Question: Anybody have any idea what might cause this in IE8? The background is meant to be a solid blue, but as you can see it's not. This is not on my machine and I've been unable to reproduce it, but one of my clients is getting it:

More details: The background is using a png (which it doesn't strictly need to as it's a solid colour, but it's a legacy app so you know how that goes)
Also he says he is getting it on 2 machines in IE8. But all works fine on his end with chrome and firefox. I also have tried it in IE8, firefox, safari and chrome and they all work fine.
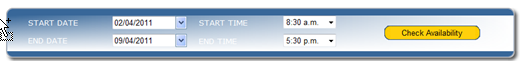
Answer: I've come across this. I was using a semi-transparent 1x1 pixel image to overlay some text on a photo and IE8 "created" a fade in the background like your example.
The solution was simply to make the background 2x2 pixels and it works fine.
Hope this helps.